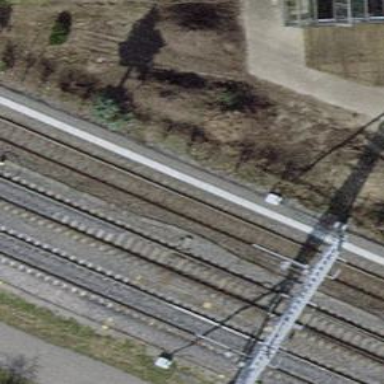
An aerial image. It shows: Railway switch.